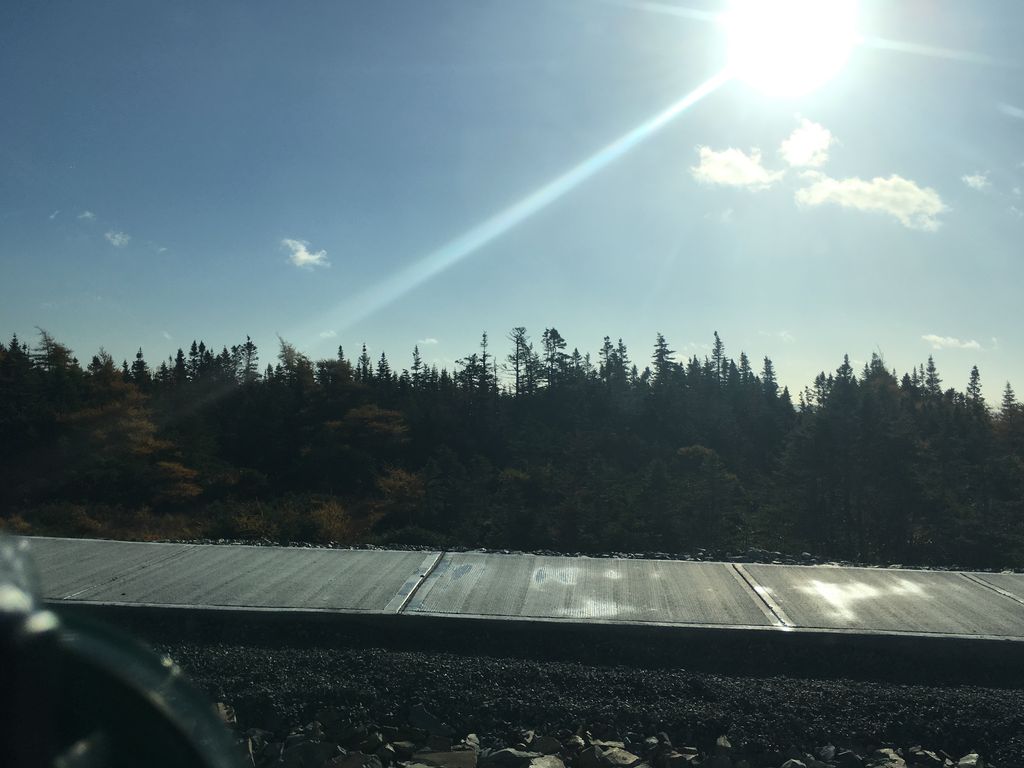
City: st_johns